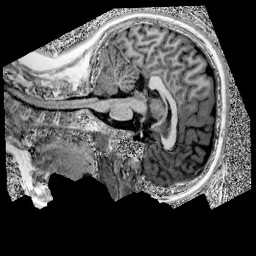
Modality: UNIT1
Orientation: sagittal
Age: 10
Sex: female
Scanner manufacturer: siemens
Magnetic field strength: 3 T
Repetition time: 4 s
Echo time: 0.00303 s